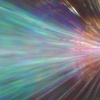
Label: sunburn